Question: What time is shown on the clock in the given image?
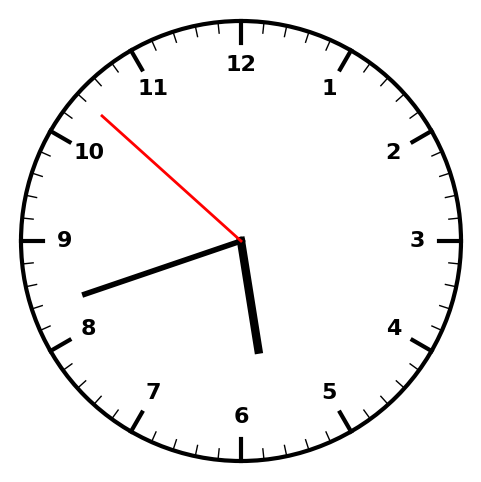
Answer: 05:41:52